Question: I am using Firebug and YSlow to benchmark a server on my LAN and on occaision I get '0 ms' for 'receiving'. According to Firebug (<URL> this is supposed to represent the time it takes to read the data over the network.
However my results seem to indicate this happens in no time at all, yet other times gives a more likely result of a few milliseconds:

Anyone have a clue why this might happen? It often happens even if I clear cache and do a full page reload with Ctrl+F5.
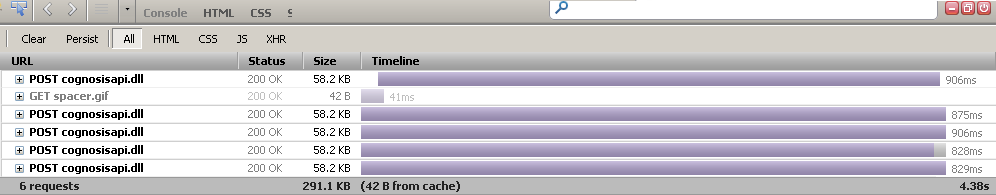
Answer: You might be seeing the "BFCache" results; these typically have a very small "waiting" time (<20ms) and 0 "receiving" time because they are coming directly from the browser rather than from a new network request. These are shown in a lighter gray color, like the 'spacer.gif' entry in your screenshot.
See <URL>
I did some further testing with the same settings you mentioned (browser cache disabled, not showing BFCache results) and I do see the same results using this page as an example. I also checked the same with Google Chrome Network panel and it has similar results. It looks like the "0 receive time" is happening only for the smallest response sizes (under about 1KB) which probably fit within a single network packet. I suspect this is an edge case in the way net panel timing is measured. That one packet signals both the start and end of the data transfer, so that may be why it's reported as a 0.